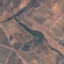
Land use / land cover: PermanentCrop